Question: I think I have CodeFirst understood. Now I know database first EF design is targeted for existing databases, but if I were to quickly go in and create a new database in management studio and create some tables, is it normal that you would create relationships for the tables in management studio or in the edmx designer, I tried in the edmx but got errors when I went to debug. What is the best practice here and what are the correct steps to create Associations between tables if I were to do it in the designer and how does the database in management studio know to update? Any tips/advice is appreciated.

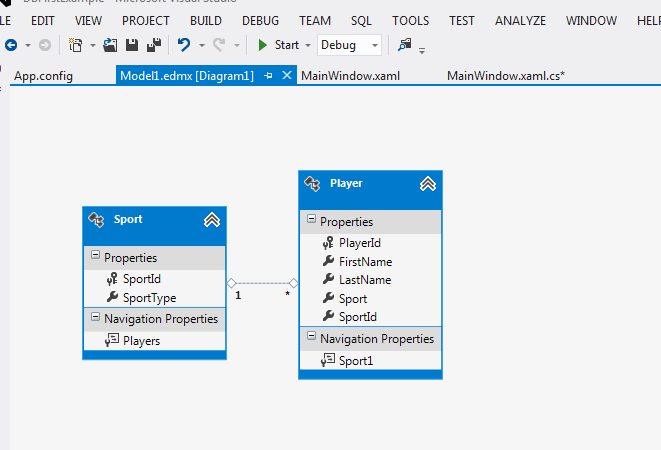
Answer: In times that the entity is updated, try to your model to avoid errors. just your model and .